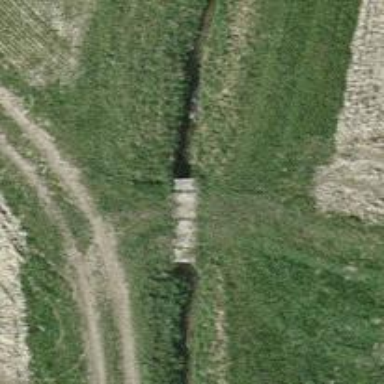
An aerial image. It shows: Culvert tunnel.